Field crop: maize
Growth stage: 1
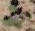
Species: chenopodium